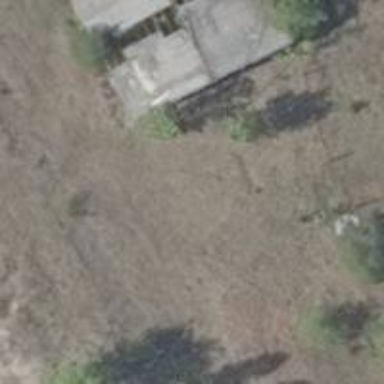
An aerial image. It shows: Abandoned railway.